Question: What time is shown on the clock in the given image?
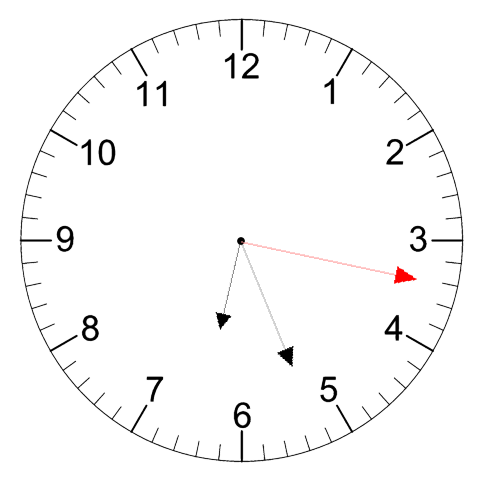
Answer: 06:26:17